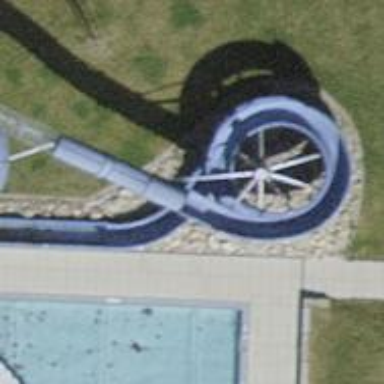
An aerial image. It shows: Water slide attraction.